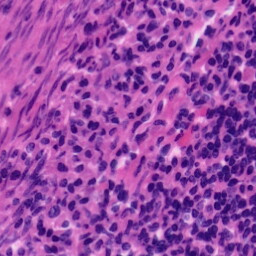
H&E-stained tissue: Tonsil